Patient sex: M
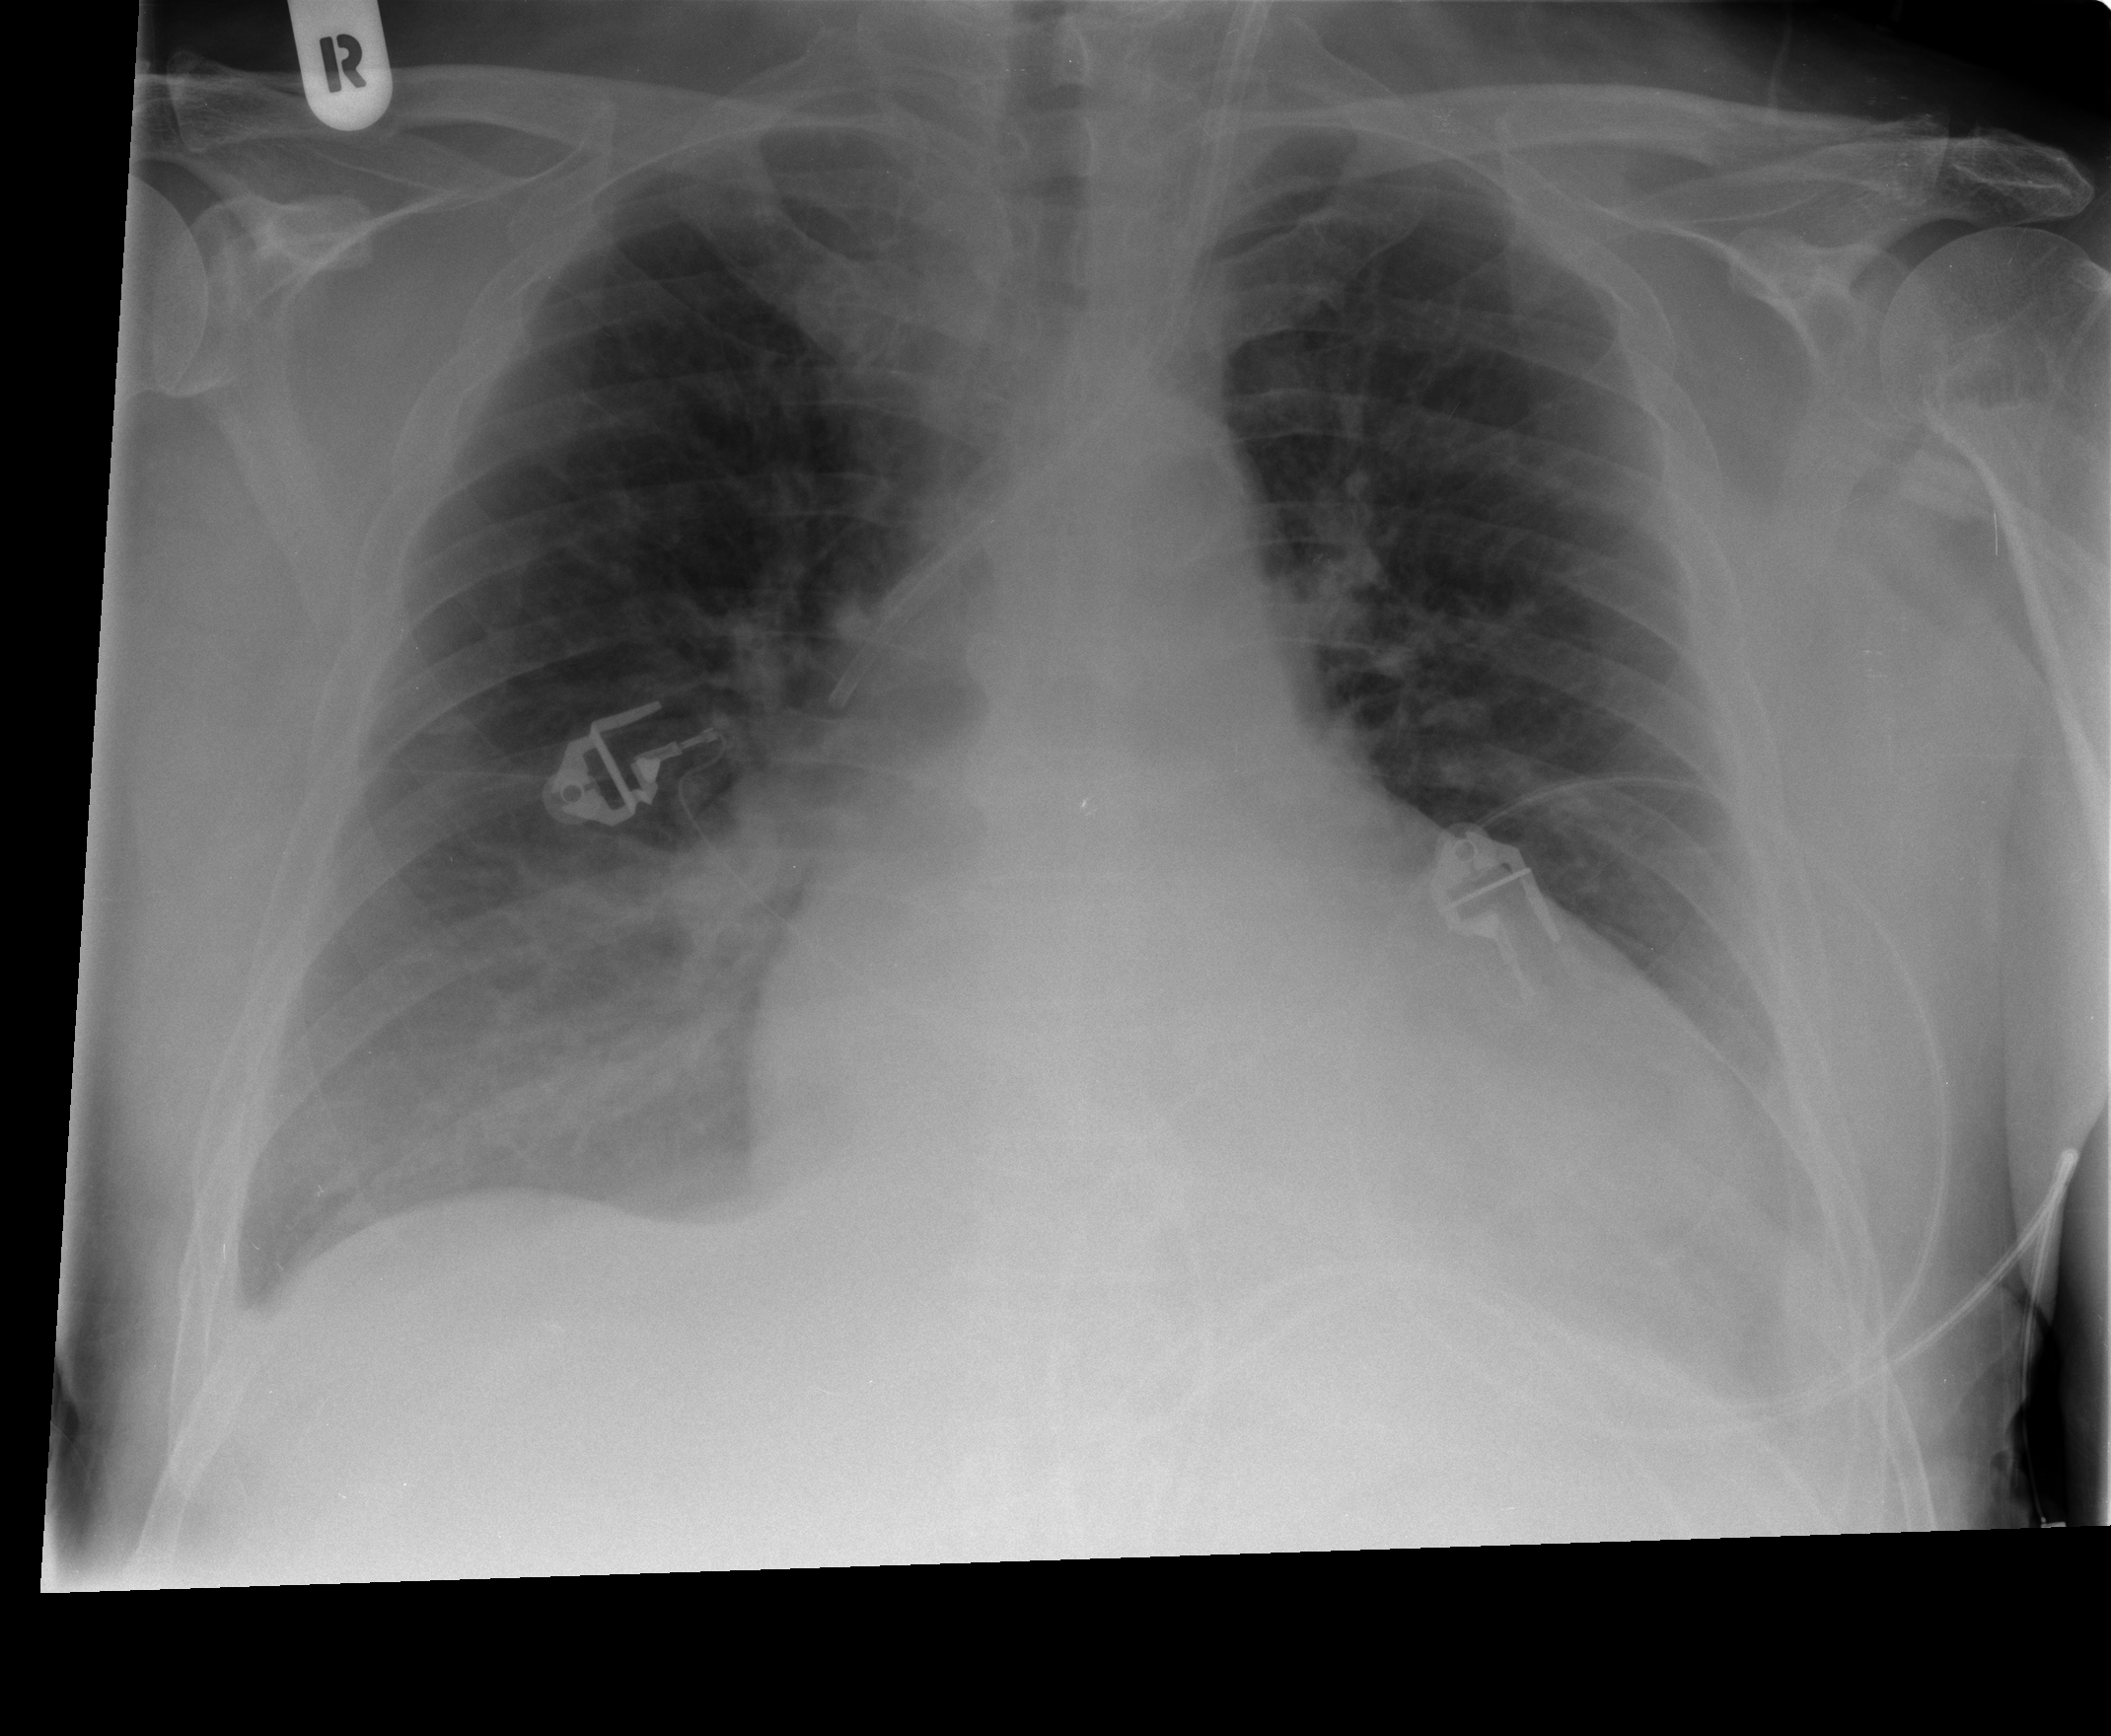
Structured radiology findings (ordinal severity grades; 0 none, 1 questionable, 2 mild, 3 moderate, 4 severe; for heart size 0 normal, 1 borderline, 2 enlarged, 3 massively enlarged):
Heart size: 2
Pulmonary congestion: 1
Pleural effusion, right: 2
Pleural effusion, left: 2
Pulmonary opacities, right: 0
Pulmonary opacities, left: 0
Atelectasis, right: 2
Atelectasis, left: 2